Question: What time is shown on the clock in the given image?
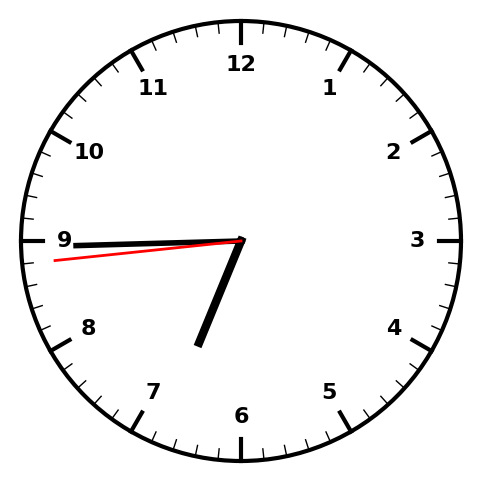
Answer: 06:44:44